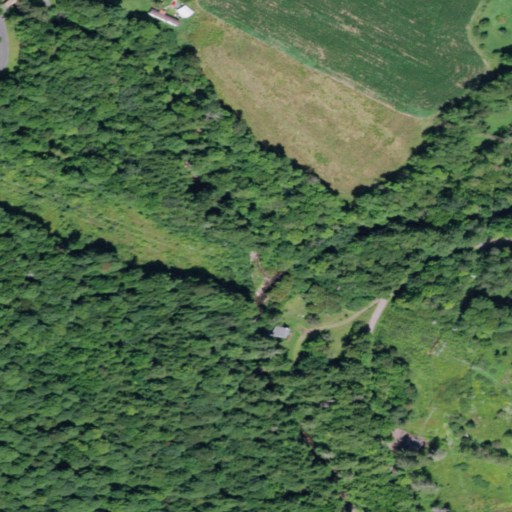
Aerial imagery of valley in New York named Weaver Hollow containing deciduous forest, mixed forest, pasture, open development, evergreen forest, and woody wetlands